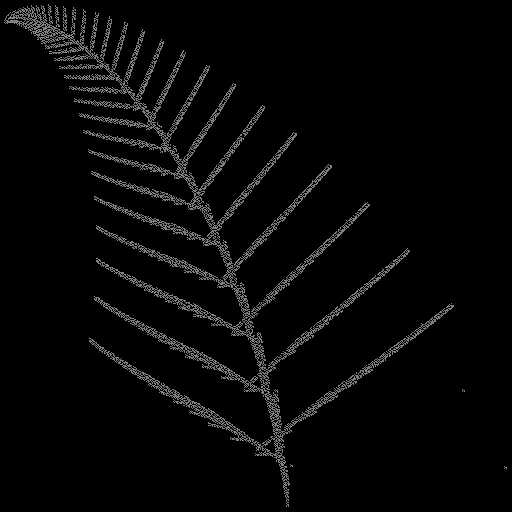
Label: deerfern